This time-frequency spectrogram was computed from a bearing vibration snapshot; brighter regions carry more energy. Classify the bearing condition as one of: normal, inner_race, outer_race, ball.
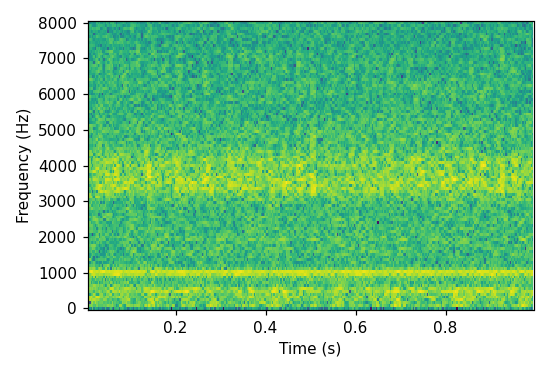
Answer: normal